Question: Here is a basic tableview that I have set up with a tableviewcontroller. The reuse identifier just gets a light green prototype cell.
'''
#import "ViewController.h"
@interface ViewController ()
@end
@implementation ViewController
- (void)viewDidLoad {
[super viewDidLoad];
// Do any additional setup after loading the view, typically from a nib
self.tableView.tableFooterView = [[UIView alloc] initWithFrame:CGRectMake(0, 0, 0, 25)];
[self.tableView.tableFooterView setBackgroundColor:[UIColor colorWithRed:215/255 green:1 blue:1 alpha:1]];
}
- (BOOL) tableView:(UITableView *)tableView canEditRowAtIndexPath:(NSIndexPath *)indexPath {
return YES;
}
- (NSArray *)tableView:(UITableView *)tableView editActionsForRowAtIndexPath:(NSIndexPath *)indexPath {
UITableViewRowAction *removeFolderRowAction = [UITableViewRowAction rowActionWithStyle:UITableViewRowActionStyleDefault
title:@"hi"
handler:^(UITableViewRowAction *action, NSIndexPath *indexPath)
{
return;
}];
return @[removeFolderRowAction];
}
- (void) tableView:(UITableView *)tableView commitEditingStyle:(UITableViewCellEditingStyle)editingStyle forRowAtIndexPath:(NSIndexPath *)indexPath {
return;
}
- (NSInteger)numberOfSectionsInTableView:(UITableView *)tableView {
return 1;
}
- (NSInteger)tableView:(UITableView *)tableView numberOfRowsInSection:(NSInteger)section {
return 4;
}
- (UITableViewCell *) tableView:(UITableView *)tableView cellForRowAtIndexPath:(NSIndexPath *)indexPath {
return [self.tableView dequeueReusableCellWithIdentifier:@"cell"];
}
@end
'''
This produces this flow:

where it starts with no bottom separator, then if you go to editing mode on the last cell there is still no bottom separator, but when done editing, a full width separator appears, which leaves if you go to editing mode again. If I were to have my tableFooterView be a view with frame CGRectZero, it would behave in the expected manner (there is a separator, same as all the other ones, that doesn't move when going to edit mode), however as soon as the tableFooterView has some height, it goes back to acting like the pictures above.
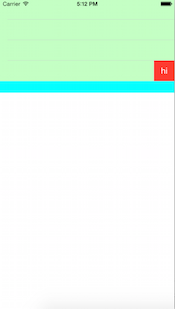
Answer: So i digged a bit and ios 11 fixed this issue for me. Seems to be a bug in previous versions.
For me the separator would show in the last rows that touch a header or a footer